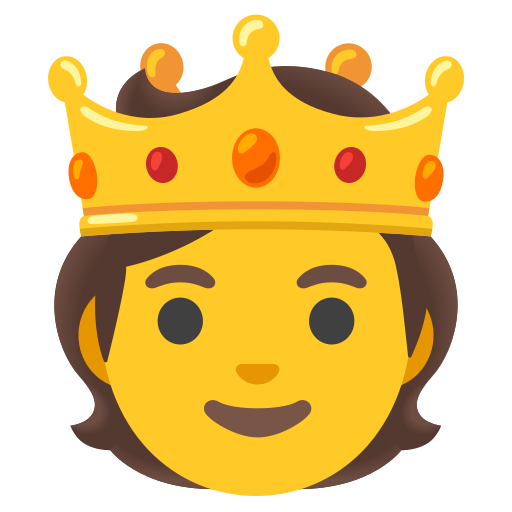
Emoji: 🫅